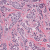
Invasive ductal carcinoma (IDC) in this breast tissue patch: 1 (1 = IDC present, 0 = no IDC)